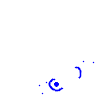
Particle: kaon